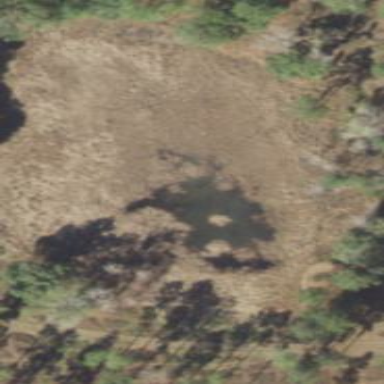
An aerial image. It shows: Wetland area characterized by wet meadow.